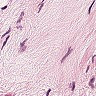
Metastatic tissue present: no